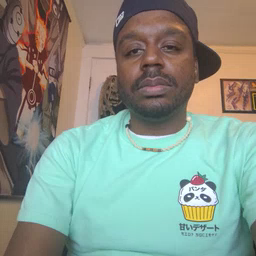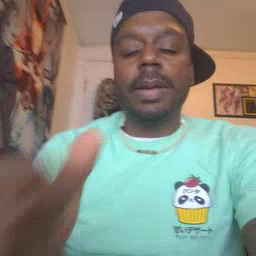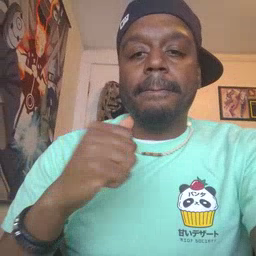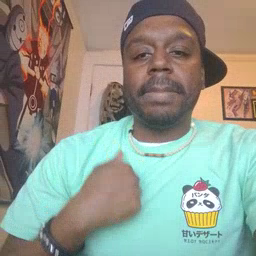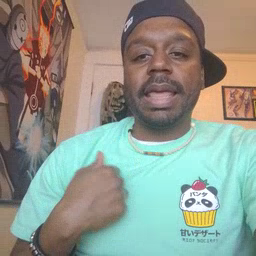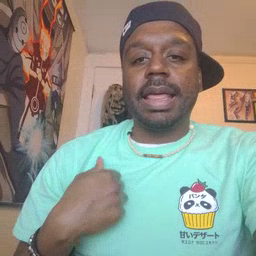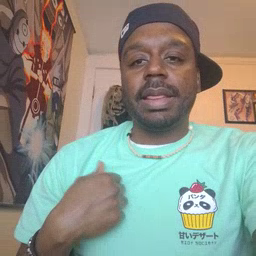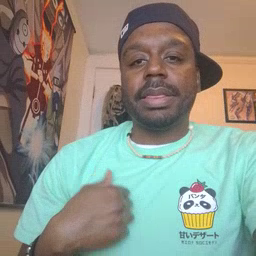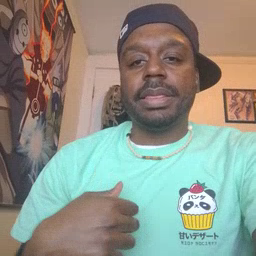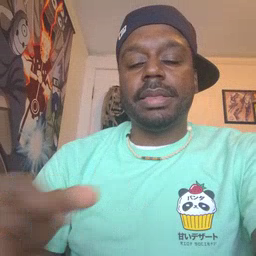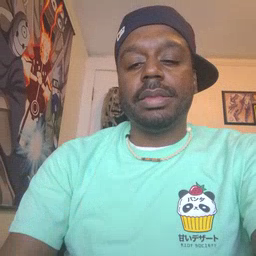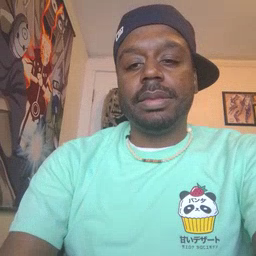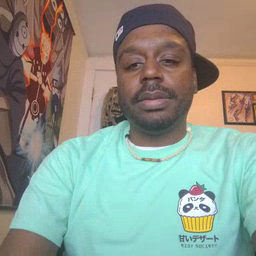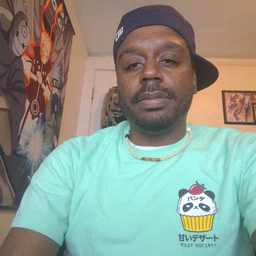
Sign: bath